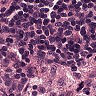
Metastatic tissue present: no